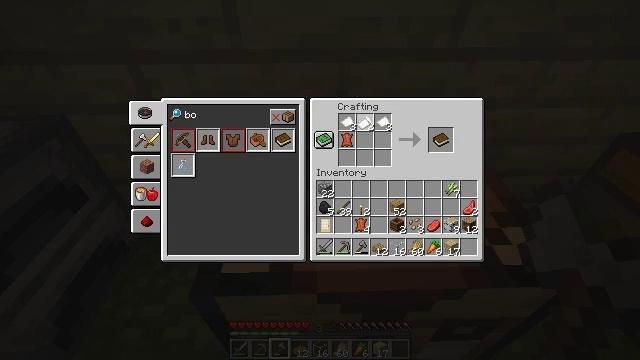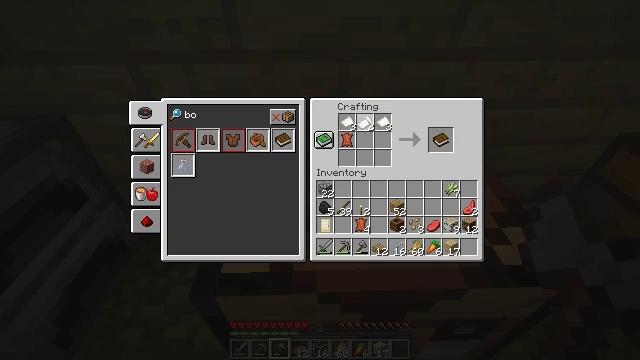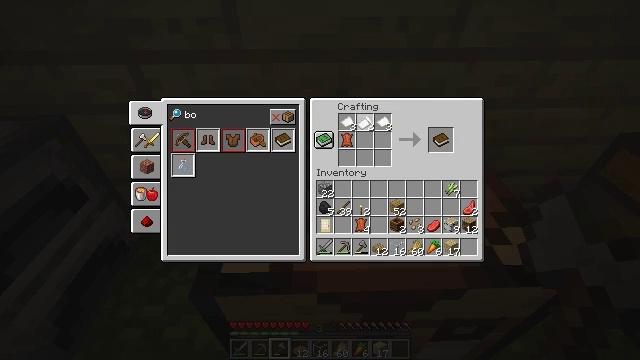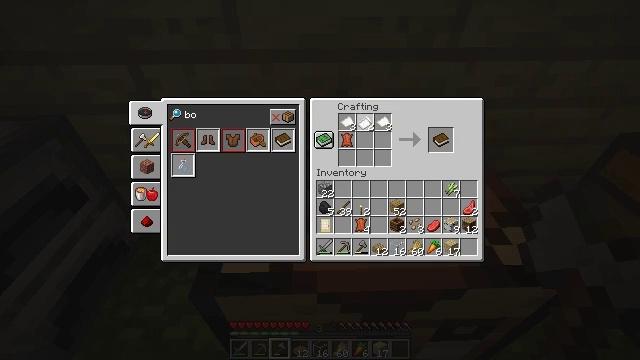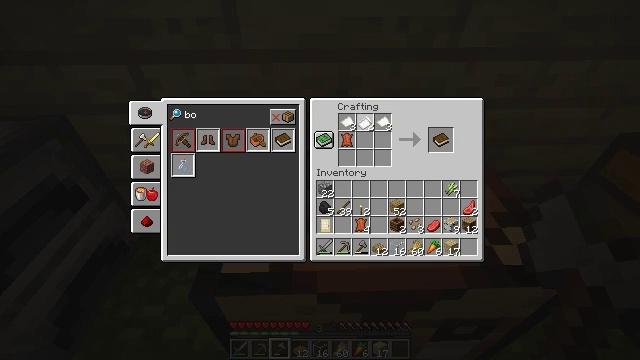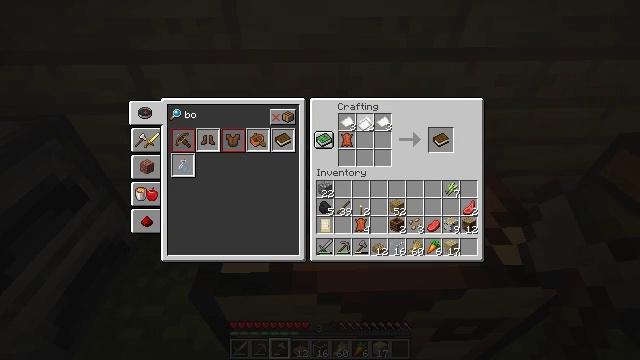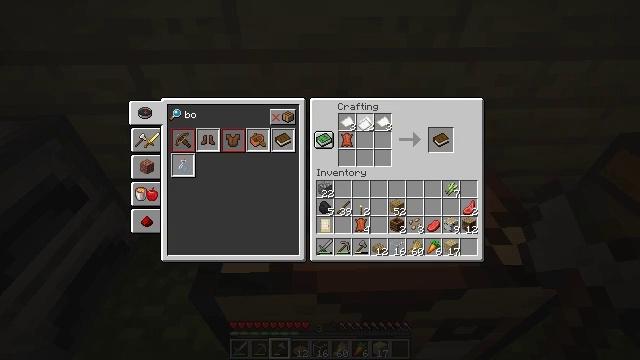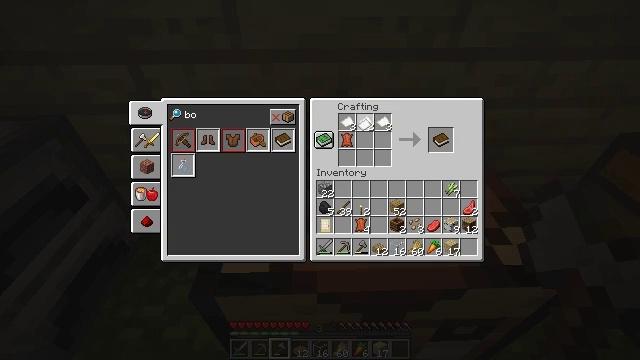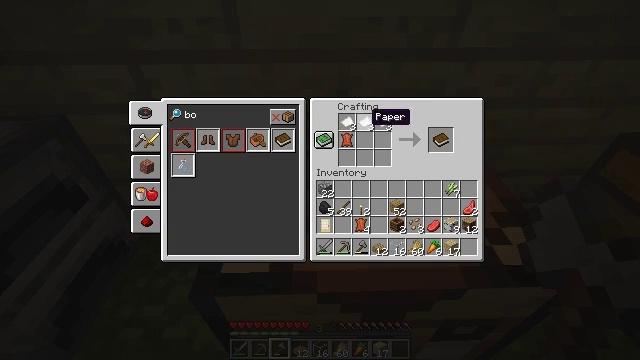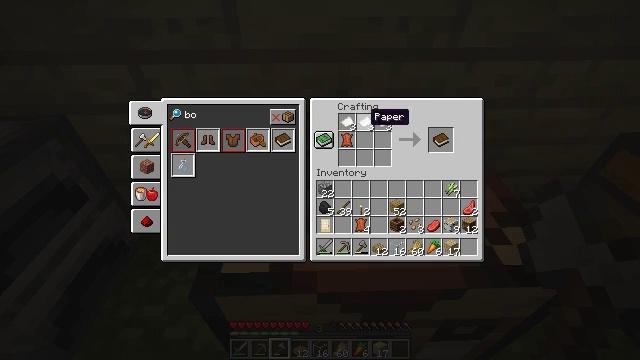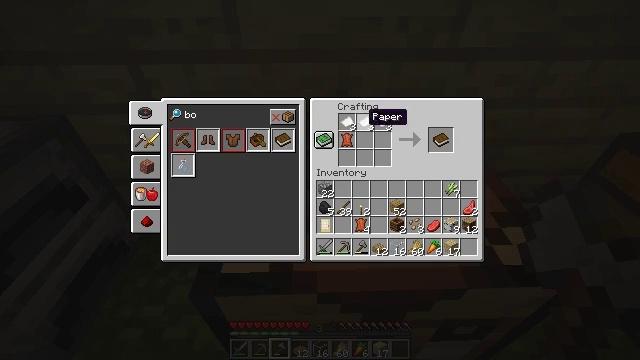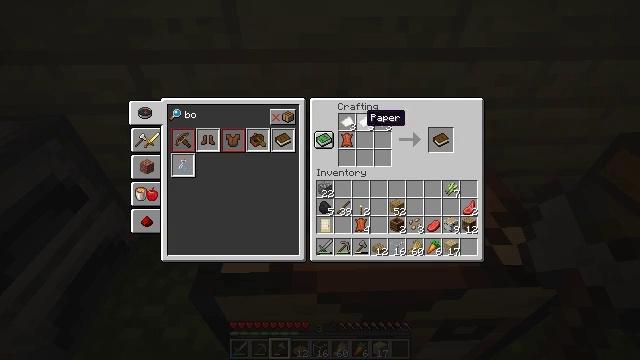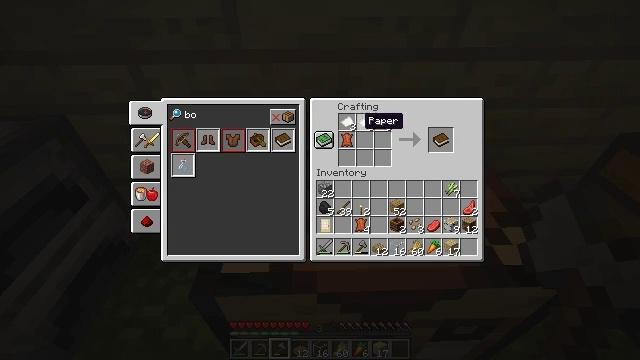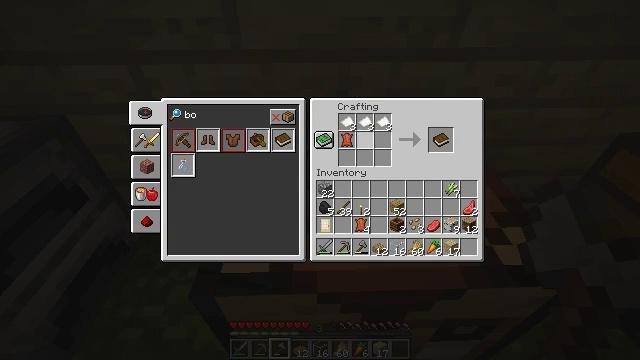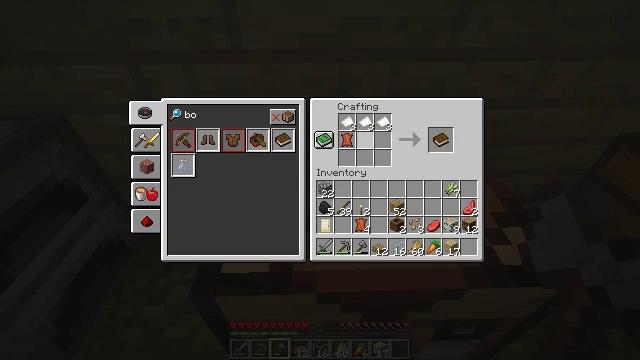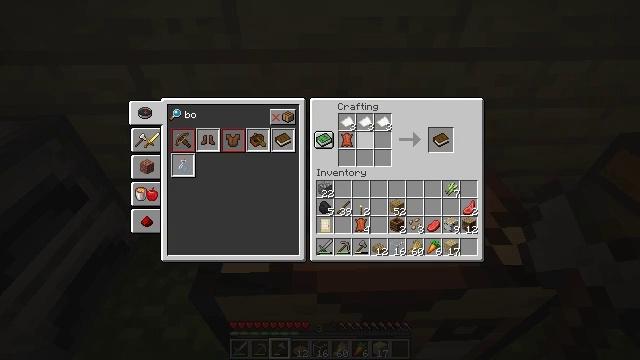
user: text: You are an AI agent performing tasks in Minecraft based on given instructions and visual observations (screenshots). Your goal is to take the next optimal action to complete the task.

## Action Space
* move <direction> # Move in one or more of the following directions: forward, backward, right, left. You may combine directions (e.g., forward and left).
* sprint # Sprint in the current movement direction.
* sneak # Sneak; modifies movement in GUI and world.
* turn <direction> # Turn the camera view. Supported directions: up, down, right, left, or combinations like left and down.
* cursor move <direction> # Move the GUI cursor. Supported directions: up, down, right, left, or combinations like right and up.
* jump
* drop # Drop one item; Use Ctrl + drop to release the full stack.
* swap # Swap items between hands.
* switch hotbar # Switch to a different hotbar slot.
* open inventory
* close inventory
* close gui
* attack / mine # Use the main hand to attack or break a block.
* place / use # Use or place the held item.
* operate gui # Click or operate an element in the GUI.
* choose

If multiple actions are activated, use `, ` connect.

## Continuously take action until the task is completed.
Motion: motion action
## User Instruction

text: Use the crafting table to create a book.
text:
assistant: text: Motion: no_op
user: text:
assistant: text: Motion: no_op
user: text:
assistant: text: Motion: no_op
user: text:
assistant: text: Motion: no_op
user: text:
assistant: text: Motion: no_op
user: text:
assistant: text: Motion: choose
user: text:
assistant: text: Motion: choose
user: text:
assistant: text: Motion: no_op
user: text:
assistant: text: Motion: no_op
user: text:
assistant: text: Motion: no_op
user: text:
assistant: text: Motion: no_op
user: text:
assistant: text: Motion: no_op
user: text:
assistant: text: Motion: no_op
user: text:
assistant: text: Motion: no_op
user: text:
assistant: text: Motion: no_op
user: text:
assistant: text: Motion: no_op
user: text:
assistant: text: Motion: cursor move down
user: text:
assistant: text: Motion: no_op
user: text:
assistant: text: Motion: cursor move down
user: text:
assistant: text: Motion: no_op
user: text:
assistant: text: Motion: cursor move down
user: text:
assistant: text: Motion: no_op
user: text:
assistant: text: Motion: no_op
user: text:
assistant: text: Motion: no_op
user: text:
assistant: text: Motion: no_op
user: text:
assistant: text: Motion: no_op
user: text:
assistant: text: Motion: no_op
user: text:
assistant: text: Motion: cursor move down
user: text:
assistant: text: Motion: no_op
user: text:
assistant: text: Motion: no_op